Field crop: maize
Growth stage: 2
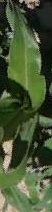
Species: maize